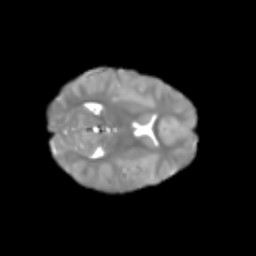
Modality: T2w
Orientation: axial
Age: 5
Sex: female
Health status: healthy